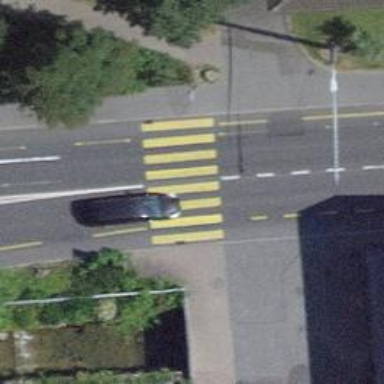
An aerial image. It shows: Uncontrolled zebra crossing with notable zebra markings.